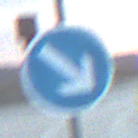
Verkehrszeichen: VorgeschriebeneVorbeifahrtRechts
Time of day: SunriseSunset
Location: Outdoor (Beach)
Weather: PartlyCloudy
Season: NotSpecified
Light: Natural